Question: Using the following lines of code:
'''
@bot.command(pass_context=True)
async def ban_role(ctx, *,role_name):
role = discord.utils.get(ctx.message.server.roles, name=role_name)
if role:
try:
await ctx.delete_role(ctx.message.server, role)
await ctx.send("The role {} has been deleted!".format(role.name))
except discord.Forbidden:
await ctx.send("Missing Permissions to delete this role!")
else:
await ctx.send("The role doesn't exist!")
'''
I get the error:

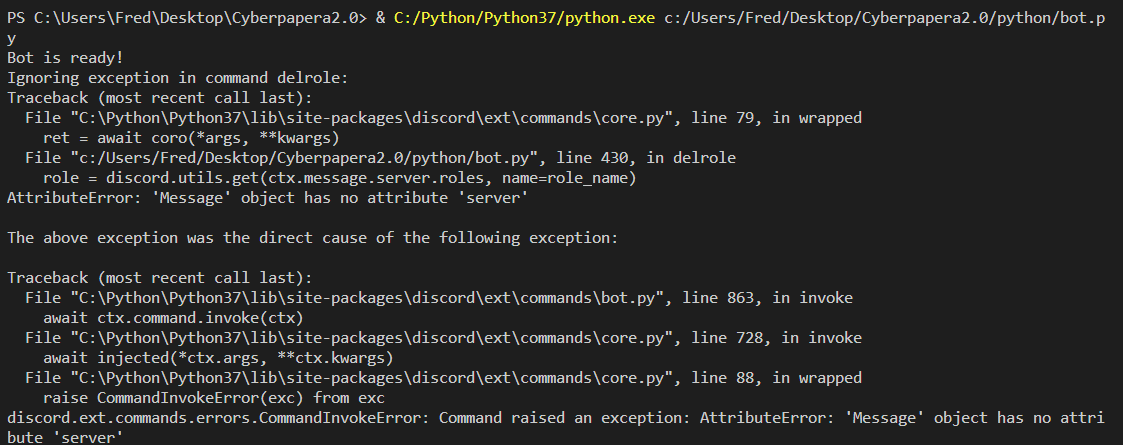
Answer: You're using outdated syntax from v0.16 of discord.py that isn't supported anymore.
See the <URL>.
You can also just get the guild directly from the <URL>, instead of going through its 'message' attribute.
Aditionally, unless you've overridden your Context, it's not going to have a 'delete_role' method.
You'll want to use the <URL> method instead.
For help with markdown, see <URL>.